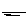
Label: line